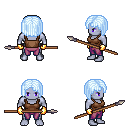
a pixel art fantasy rpg character, male body template, dark elf, purple skin, brown pirate shirt, magenta pants, white cyan pageboy hairstyle, gold gloves, spear, four views (front, back, left, right), 2x2 character sprite sheet, small pixel art, hard edges, no anti-aliasing